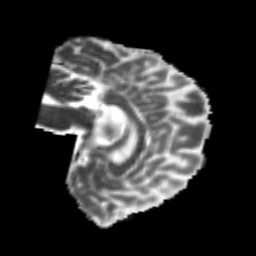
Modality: MD
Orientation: sagittal
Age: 21
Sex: female
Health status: healthy
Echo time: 0.074 s